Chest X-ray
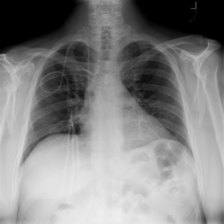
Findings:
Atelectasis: negative
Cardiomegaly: negative
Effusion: negative
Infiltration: negative
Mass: negative
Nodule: negative
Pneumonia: negative
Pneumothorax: negative
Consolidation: negative
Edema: negative
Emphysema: negative
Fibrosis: negative
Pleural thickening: negative
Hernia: negative